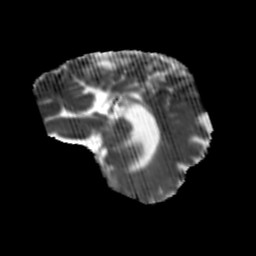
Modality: MD
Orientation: sagittal
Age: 65
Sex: female
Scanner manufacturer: siemens
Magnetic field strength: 3 T
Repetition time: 5.25 s
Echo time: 0.08 s